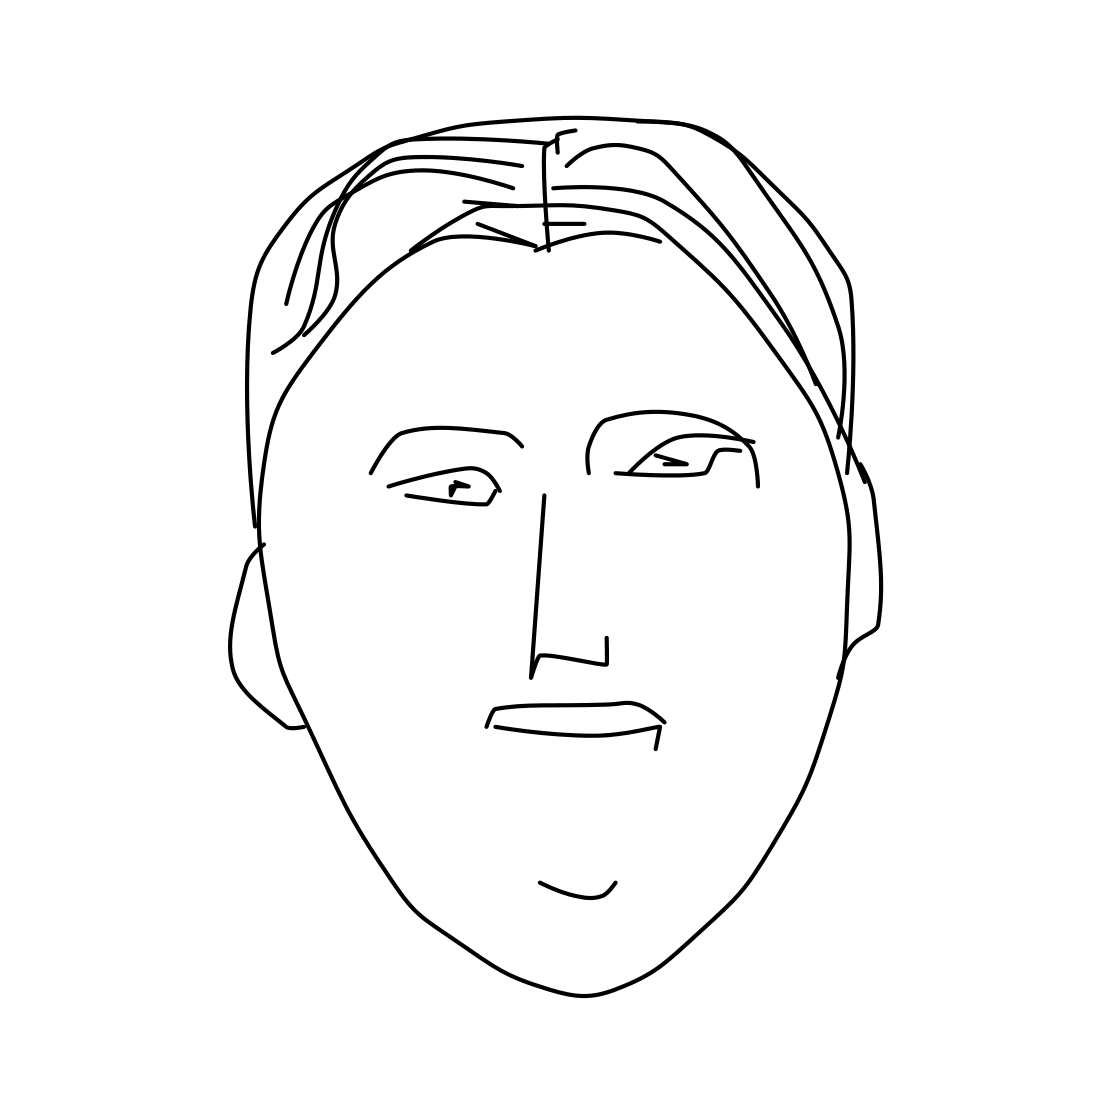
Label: face